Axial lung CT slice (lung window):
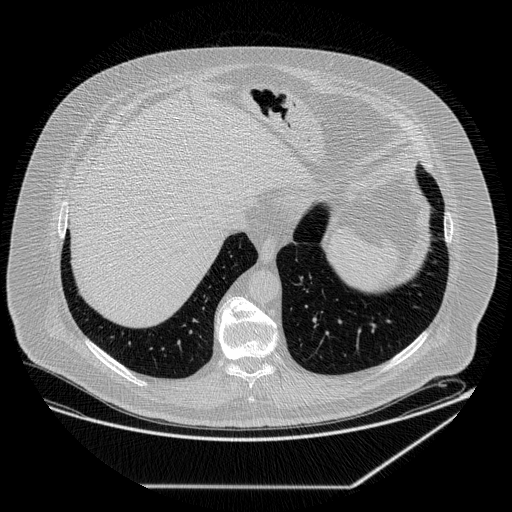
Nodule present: no